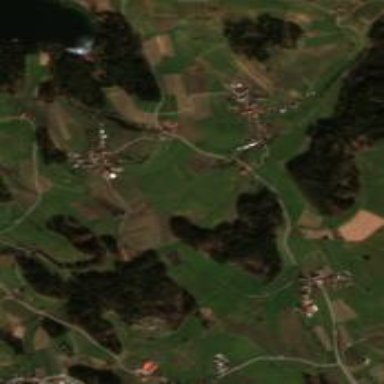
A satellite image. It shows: Small hamlet.